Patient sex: F
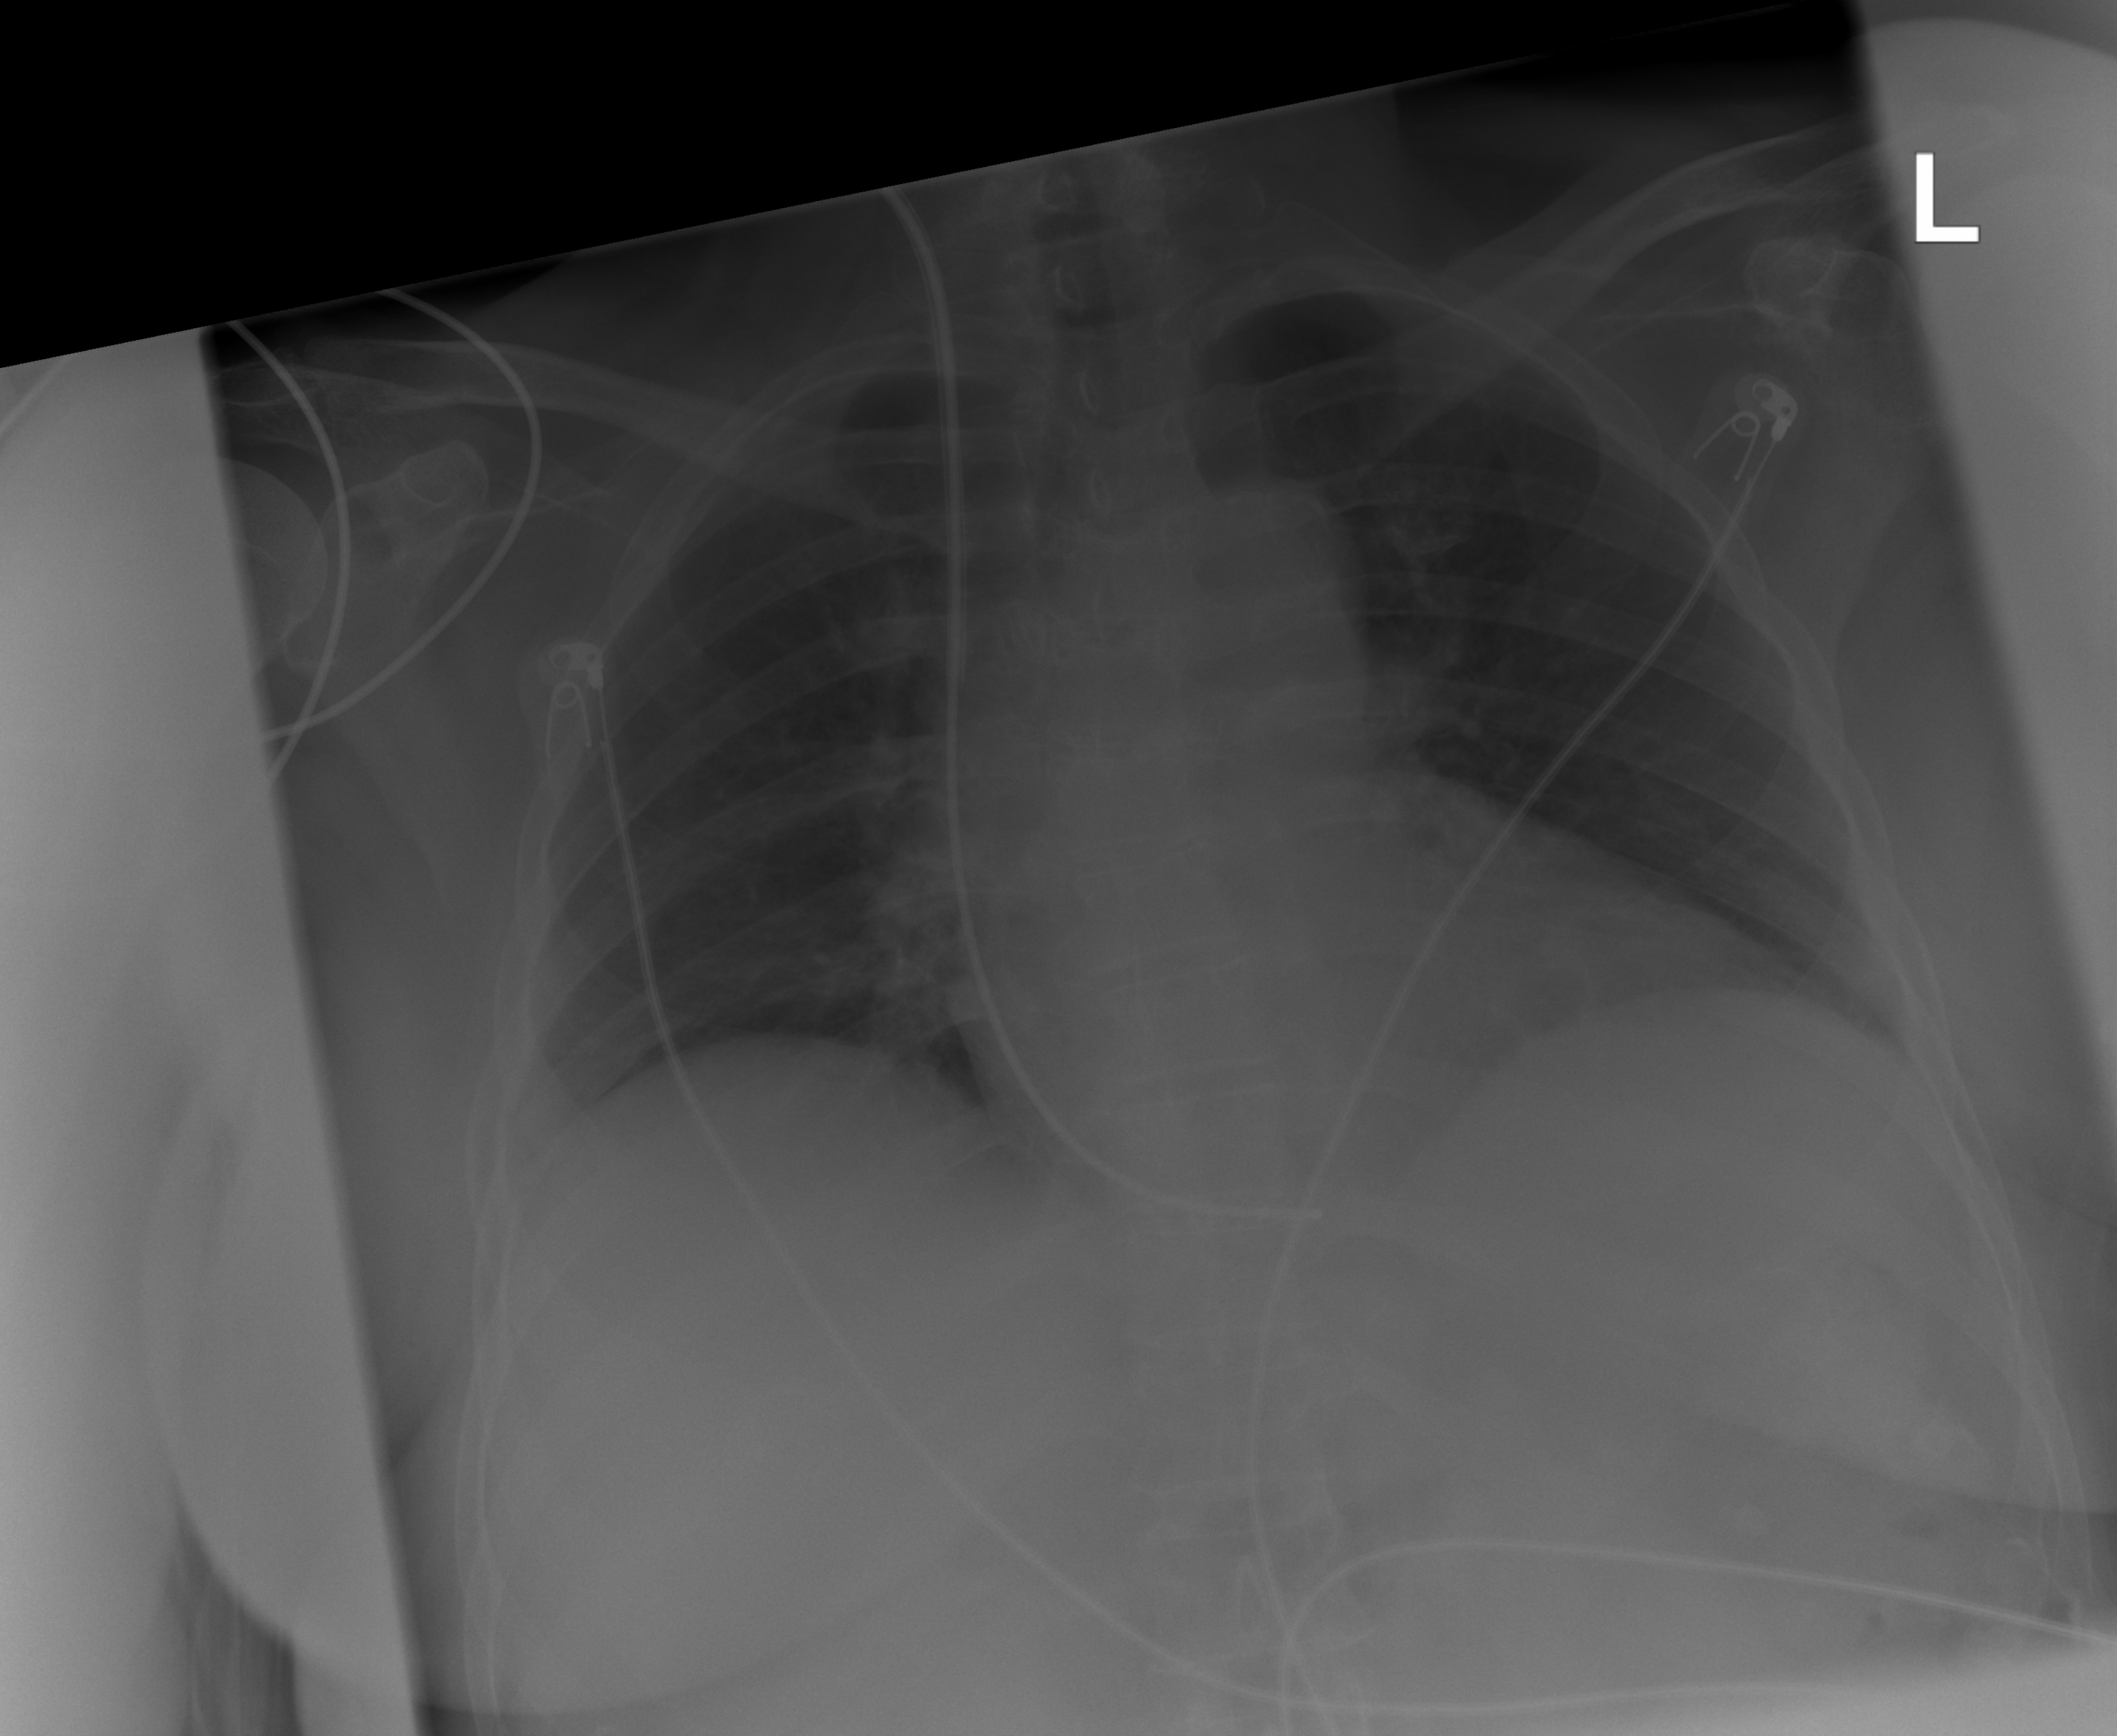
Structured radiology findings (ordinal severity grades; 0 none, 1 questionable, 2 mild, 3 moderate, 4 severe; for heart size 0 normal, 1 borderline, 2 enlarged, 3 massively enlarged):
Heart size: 1
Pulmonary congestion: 0
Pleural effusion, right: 0
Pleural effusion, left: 0
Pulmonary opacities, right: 0
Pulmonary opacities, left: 0
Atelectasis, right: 1
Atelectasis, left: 0